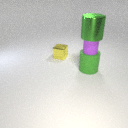
large green metal cylinder above small purple rubber cylinder